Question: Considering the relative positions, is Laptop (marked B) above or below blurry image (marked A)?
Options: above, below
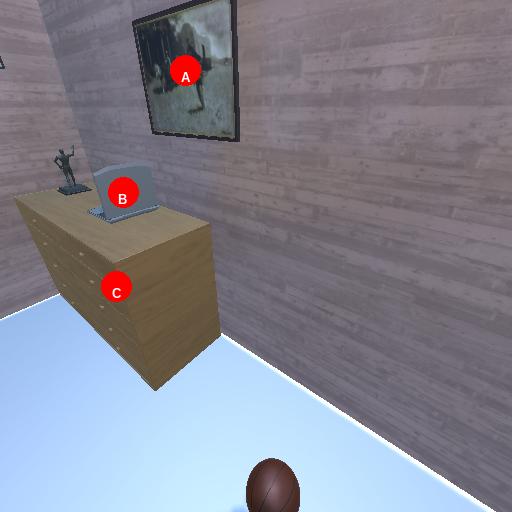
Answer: above